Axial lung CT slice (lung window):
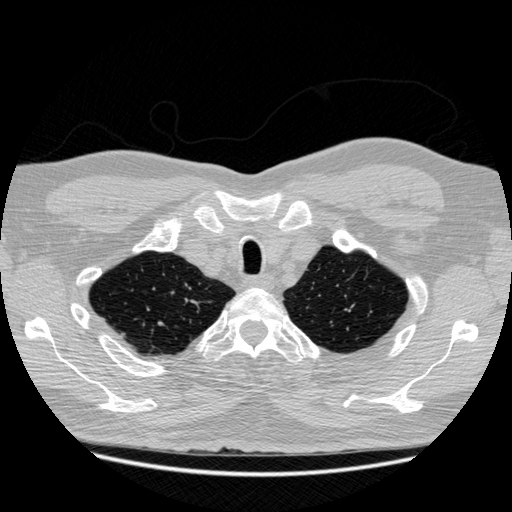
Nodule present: no